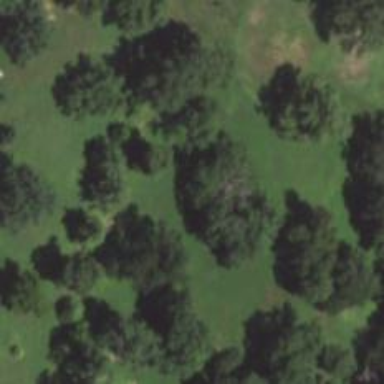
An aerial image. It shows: Disc golf tee area.